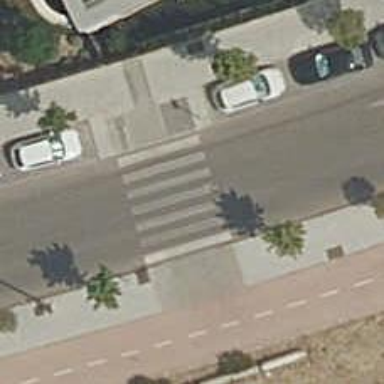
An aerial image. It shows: Uncontrolled road crossing.